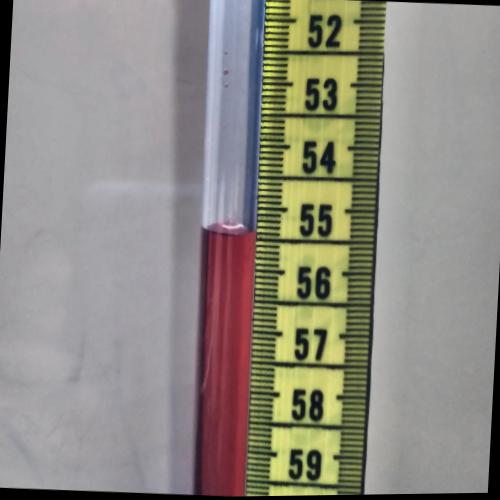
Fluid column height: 55.4 cm